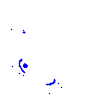
Particle: kaon